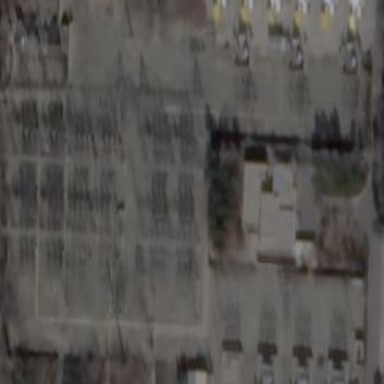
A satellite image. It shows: Power substation.